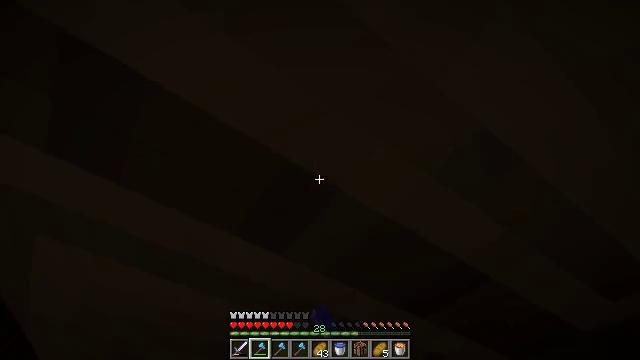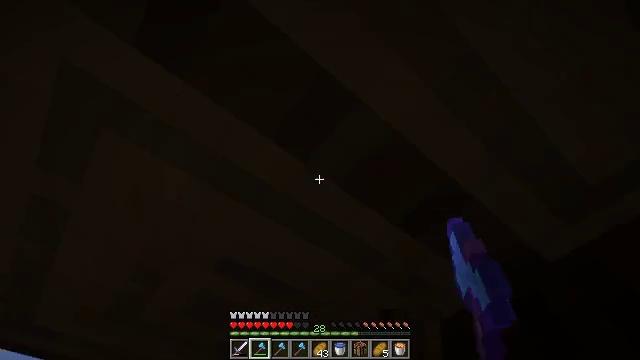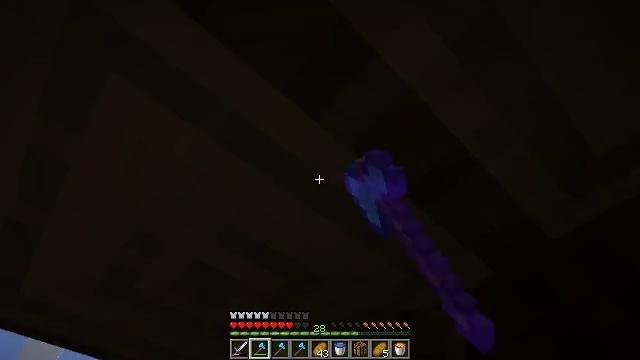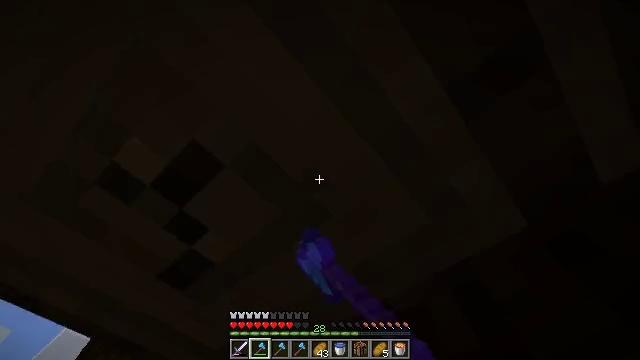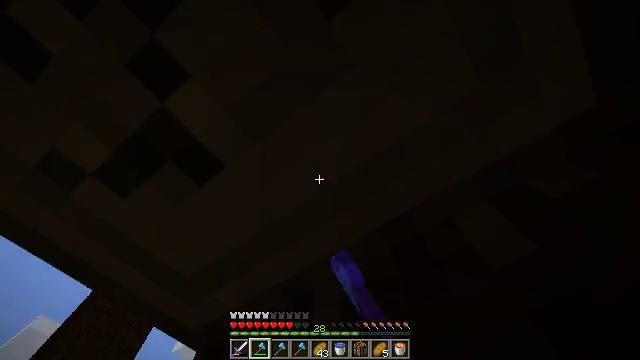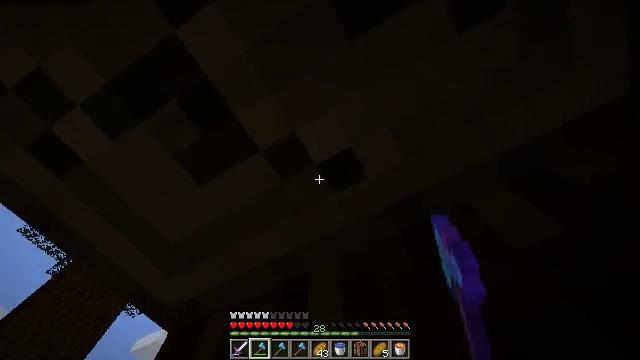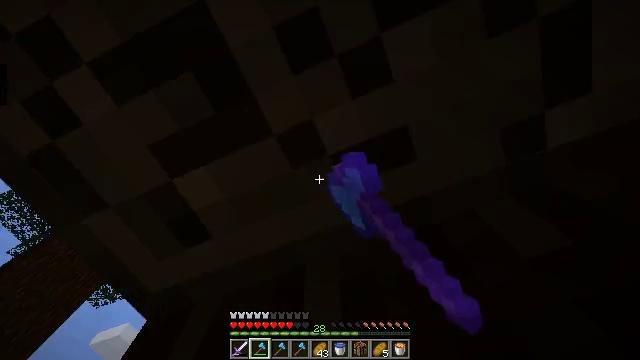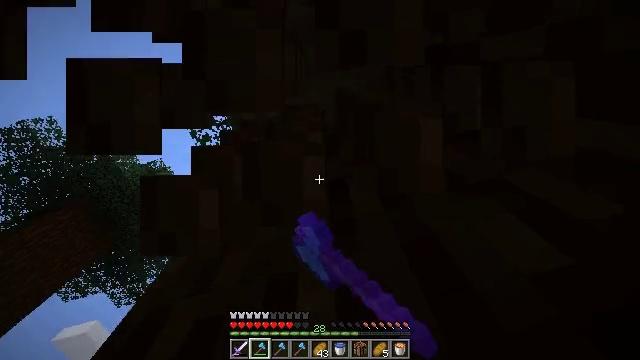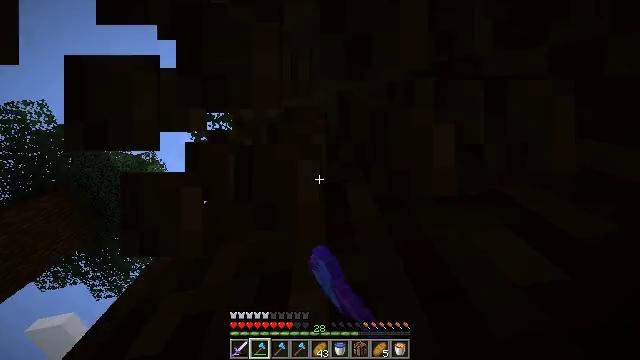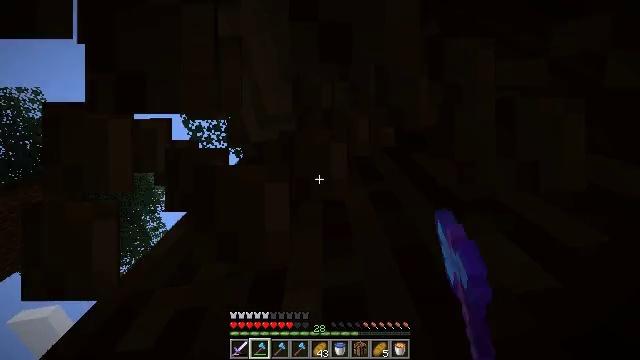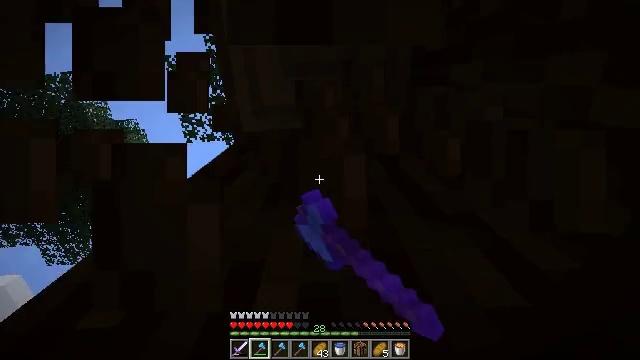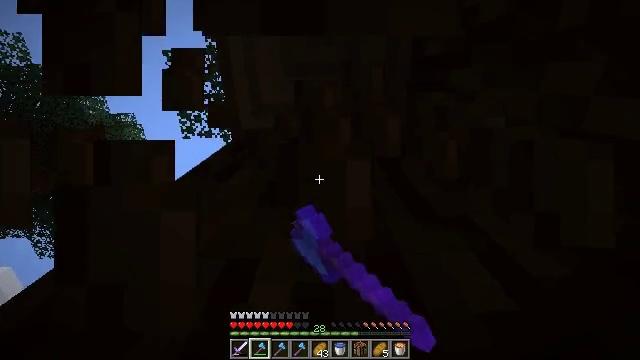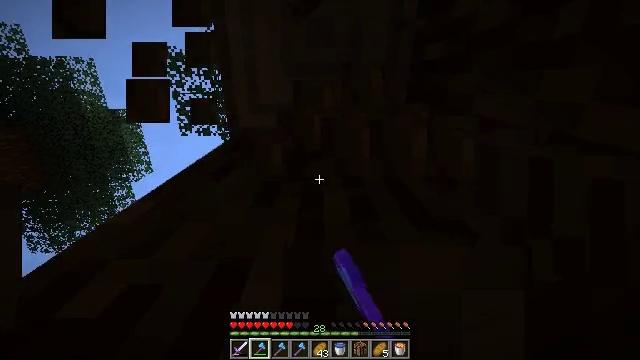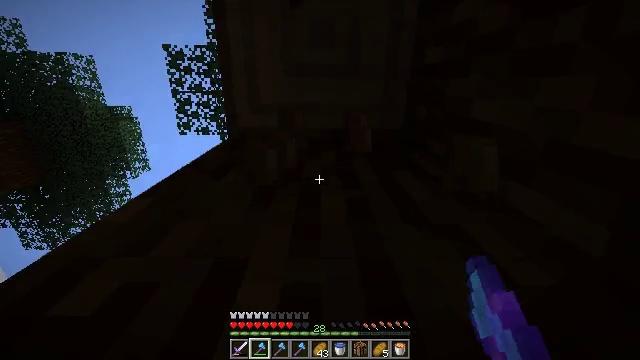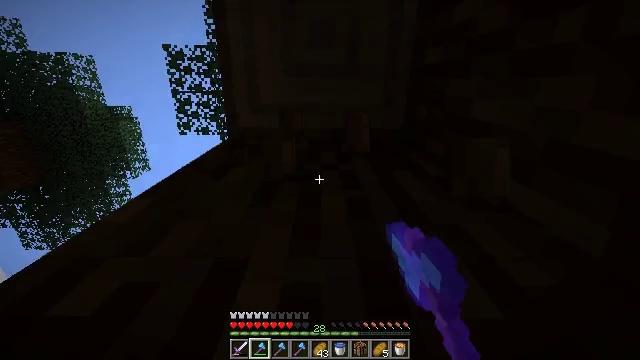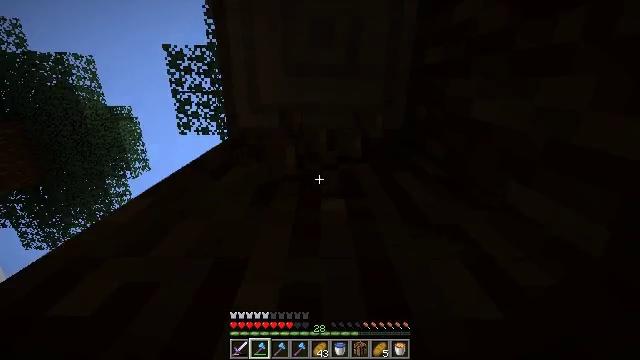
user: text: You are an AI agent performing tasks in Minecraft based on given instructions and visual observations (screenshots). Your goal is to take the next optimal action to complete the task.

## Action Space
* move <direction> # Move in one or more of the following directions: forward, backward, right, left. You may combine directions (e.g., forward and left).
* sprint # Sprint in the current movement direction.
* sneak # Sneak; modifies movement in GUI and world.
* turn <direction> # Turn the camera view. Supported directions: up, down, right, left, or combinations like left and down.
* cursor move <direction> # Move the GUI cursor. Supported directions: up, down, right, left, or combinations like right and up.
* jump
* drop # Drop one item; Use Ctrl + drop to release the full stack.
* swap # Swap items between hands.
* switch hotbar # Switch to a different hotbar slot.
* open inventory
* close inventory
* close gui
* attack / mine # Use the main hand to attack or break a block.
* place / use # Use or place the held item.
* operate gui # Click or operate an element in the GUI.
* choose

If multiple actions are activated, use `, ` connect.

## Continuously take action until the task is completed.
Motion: motion action
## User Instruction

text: Gather spruce log by chopping the tree.
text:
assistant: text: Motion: move forward, turn right, attack / mine, jump
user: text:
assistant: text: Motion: move forward, turn right and up, attack / mine, jump
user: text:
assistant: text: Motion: move forward, turn right and up, attack / mine
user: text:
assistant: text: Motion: move forward, turn right and up, attack / mine
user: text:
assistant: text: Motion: turn right and up, attack / mine
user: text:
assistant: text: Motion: turn right and up, attack / mine
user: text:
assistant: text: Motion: turn right and up, attack / mine
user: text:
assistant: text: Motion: turn right, attack / mine
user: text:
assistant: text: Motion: turn right, attack / mine
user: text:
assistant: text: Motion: turn right, attack / mine
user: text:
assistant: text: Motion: turn right, attack / mine
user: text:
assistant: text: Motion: turn right, attack / mine
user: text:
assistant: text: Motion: turn right, attack / mine
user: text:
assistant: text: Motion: attack / mine
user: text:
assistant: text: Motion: attack / mine
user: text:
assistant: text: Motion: turn down, attack / mine
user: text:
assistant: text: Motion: turn down, attack / mine
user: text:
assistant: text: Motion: turn down, attack / mine
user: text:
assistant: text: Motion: attack / mine
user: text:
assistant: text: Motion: attack / mine
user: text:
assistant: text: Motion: turn down, attack / mine
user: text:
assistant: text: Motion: turn left and down, attack / mine
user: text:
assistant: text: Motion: turn left and down, attack / mine
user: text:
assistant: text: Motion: turn left and down, attack / mine
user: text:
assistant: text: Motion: turn left and down, attack / mine
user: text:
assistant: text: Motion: turn left and down, attack / mine
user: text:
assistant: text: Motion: turn left and down, attack / mine
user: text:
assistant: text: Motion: turn left and down, attack / mine
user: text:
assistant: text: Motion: turn left, attack / mine
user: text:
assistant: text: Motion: turn left, attack / mine